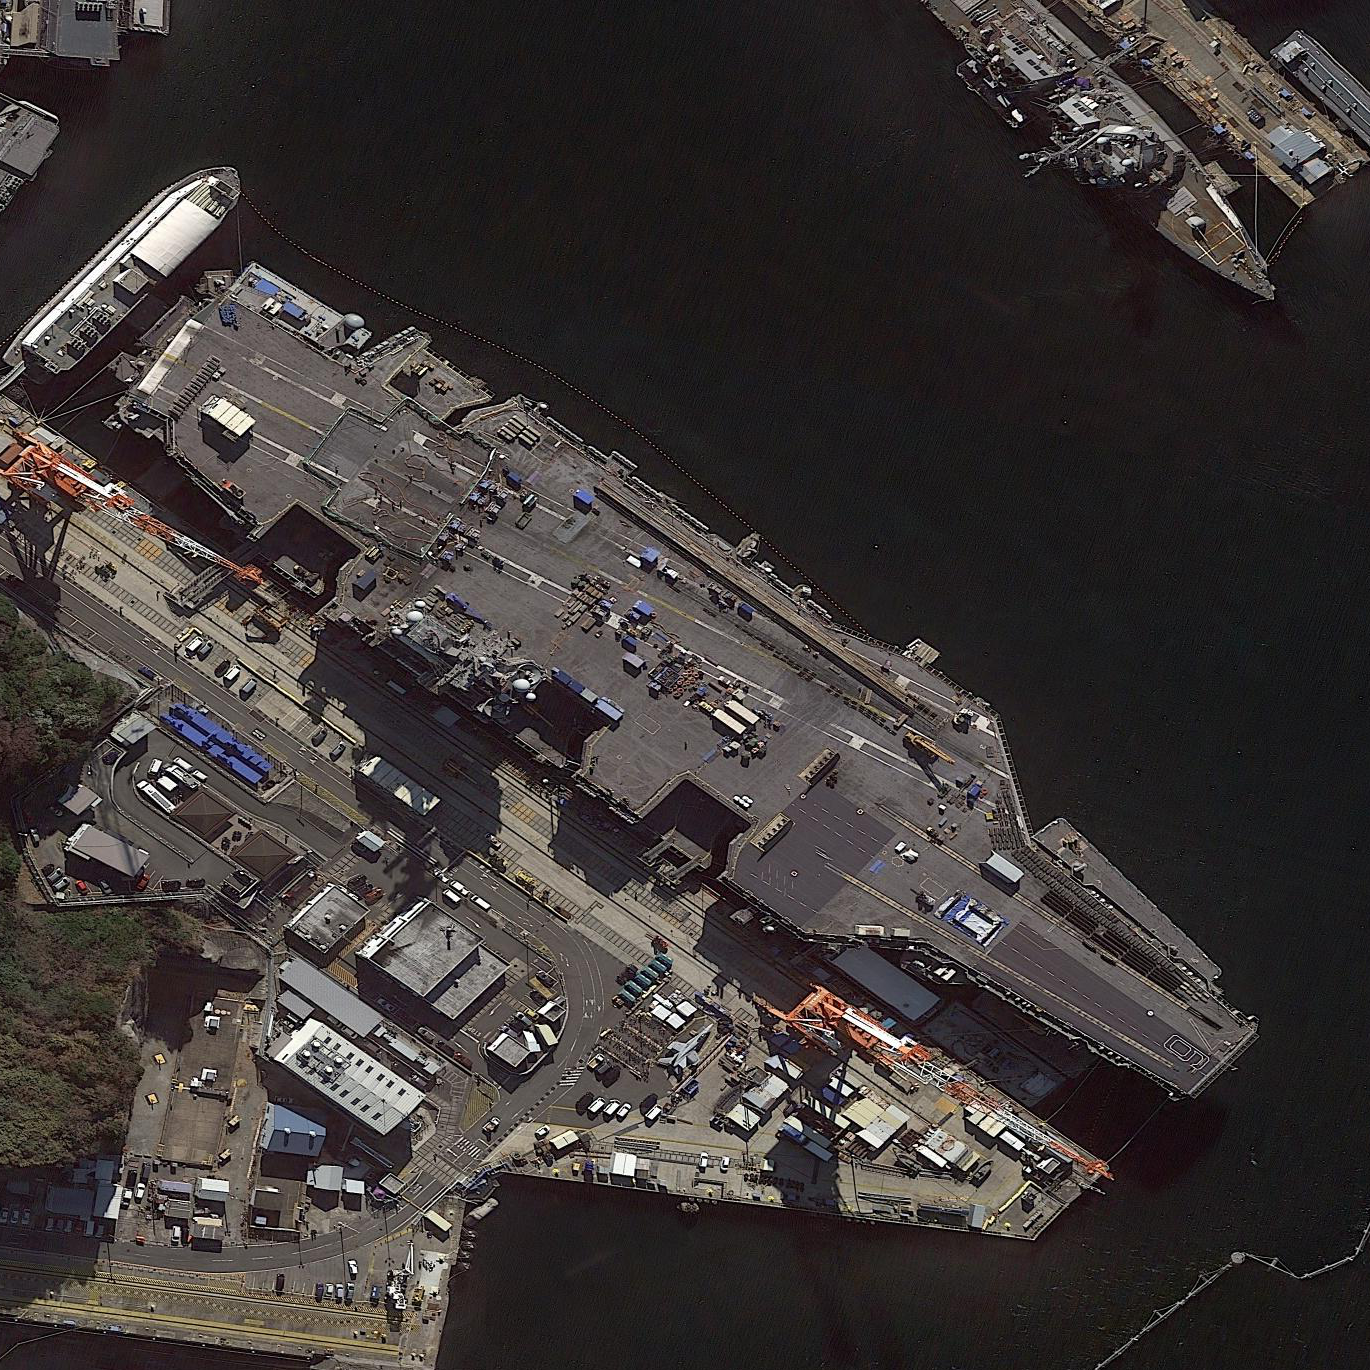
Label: Nimitz-class_aircraft_carrier